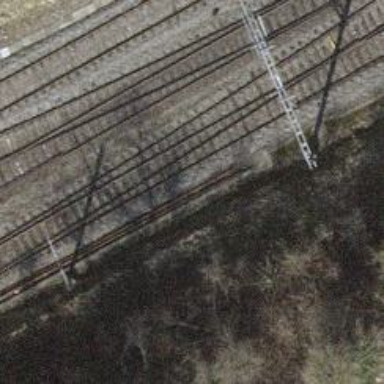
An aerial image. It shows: Railway with electrified contact lines.